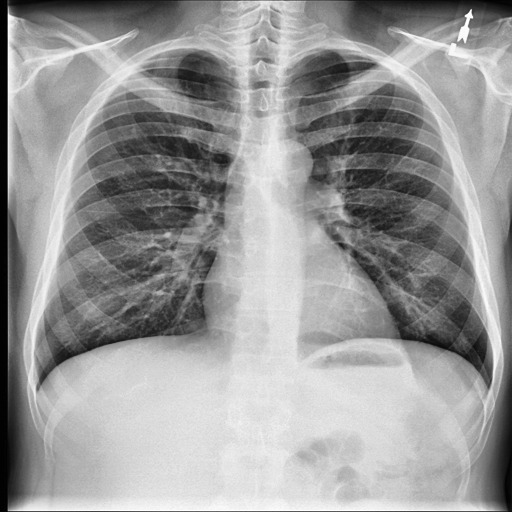
Finding: NORMAL